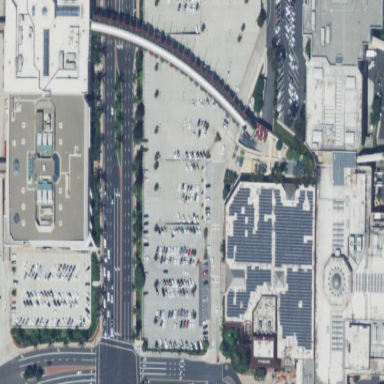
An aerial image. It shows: Multi-storey parking building with parking aisles.